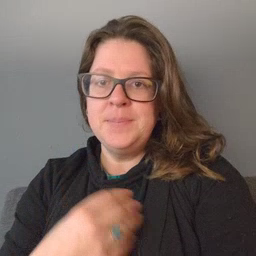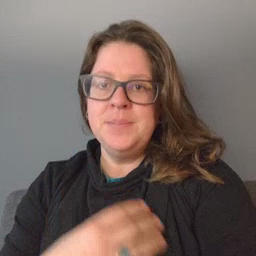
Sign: sleep